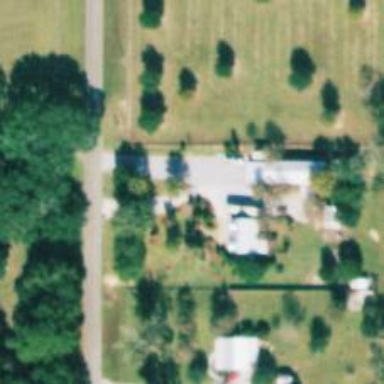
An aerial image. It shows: Driveway.